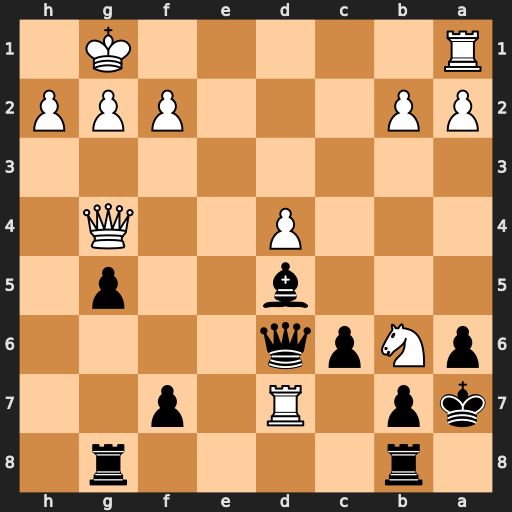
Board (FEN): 1r4r1/kp1R1p2/pNpq4/3b2p1/3P2Q1/8/PP3PPP/R5K1
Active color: b
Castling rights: -
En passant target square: -
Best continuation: Qe6 Qxe6 Bxe6